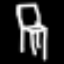
Label: chair